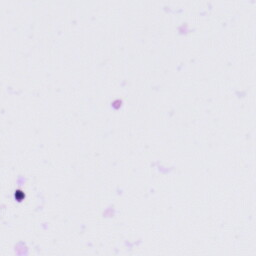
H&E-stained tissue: Tonsil